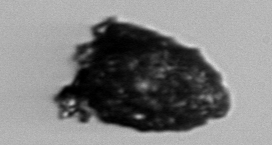
Label: Stenosemella_pacifica